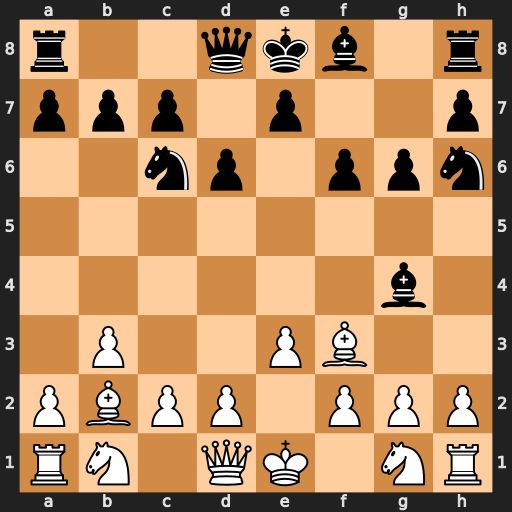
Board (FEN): r2qkb1r/ppp1p2p/2np1ppn/8/6b1/1P2PB2/PBPP1PPP/RN1QK1NR
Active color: w
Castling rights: KQkq
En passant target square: -
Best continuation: Bxg4 Nxg4 Qxg4